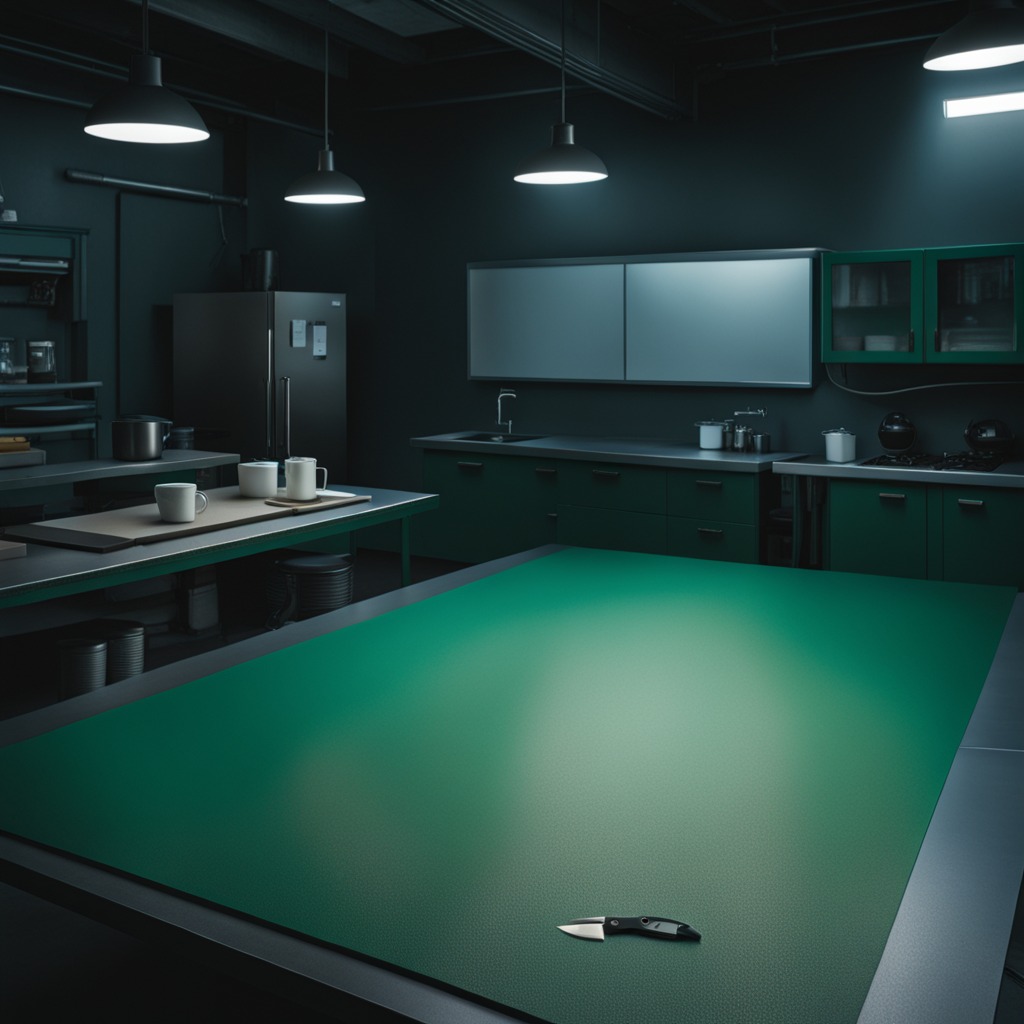
A utility knife lies on the granite tabletop.